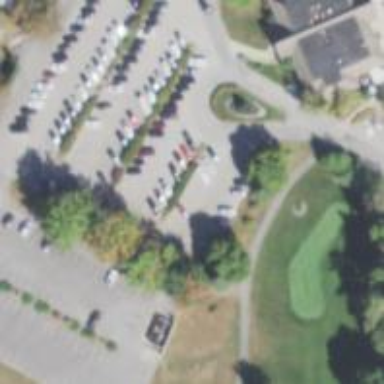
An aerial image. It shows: Parking area near golf bunker.